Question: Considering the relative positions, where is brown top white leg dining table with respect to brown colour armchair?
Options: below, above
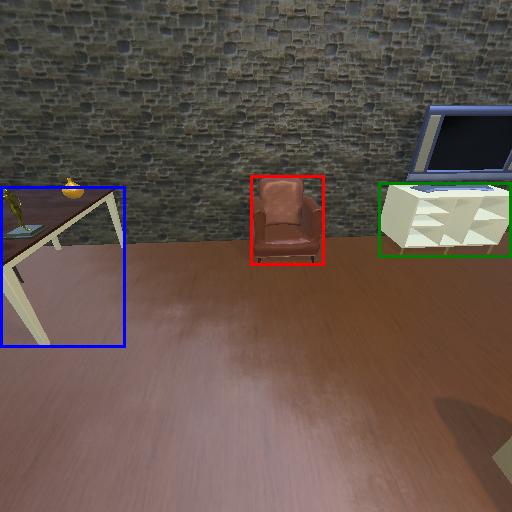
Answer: below